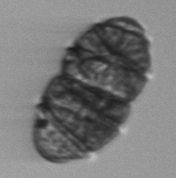
Label: Margalefidinium